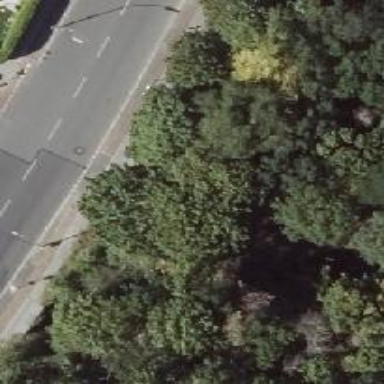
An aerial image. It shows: Compacted footway.